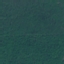
Label: Forest